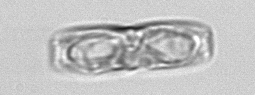
Label: pennate_morphotype1